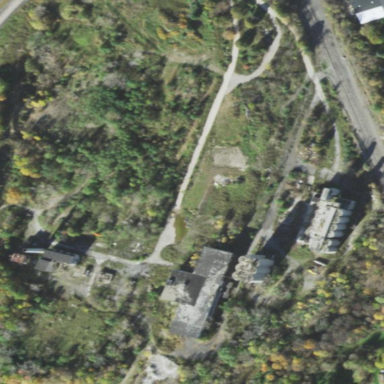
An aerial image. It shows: Historic factory.